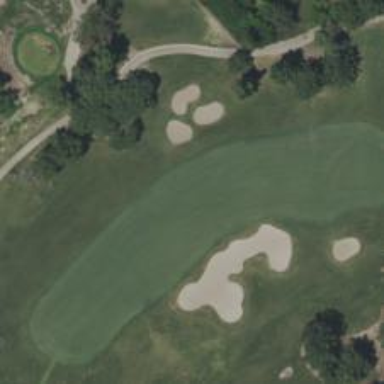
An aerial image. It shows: Golf hole.